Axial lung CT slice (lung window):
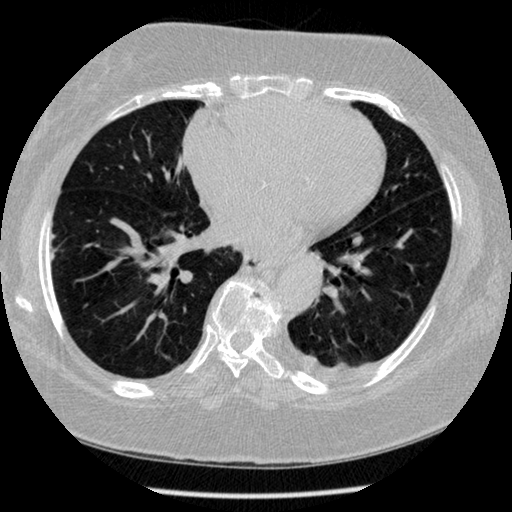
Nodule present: no